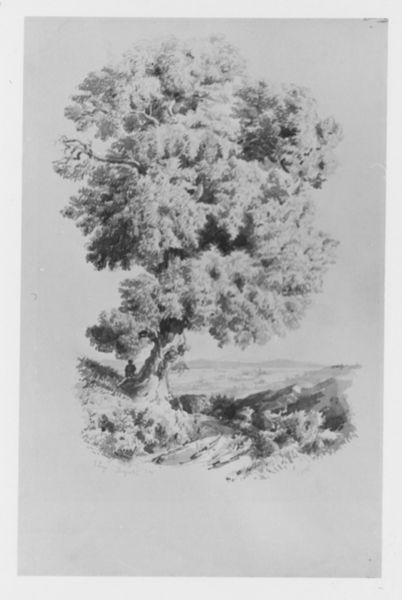
Titel: Blick übers Land
Künstler: Emil Lugo
Standort: Karlsruhe
Institution: Staatliche Kunsthalle Karlsruhe
Schlagwörter: crown, white, black, country, gray, grey, painting, sitting, print, reflection, plant, wood, life, man, rocks, sky, tree, field, hill, hills, landscape, mountains, nature, sea, distance, horizon, sun, trees, stand, grass, peaceful, bushes, exterior, path, road, drawing, paper, black and white, shadow, line, monochrome, sketch, lean, leaning, bright, meadow, outside, person, rural, sunny, valley, baum, human, strasse, leafes, leaves, pastoral, trunk, ink, lawn, art, ground, back, large, engraving, pencil, lines, bush, branches, shrub, beautiful, figure, leaf, long, outdoors, fields, chalk, wash, charcoal, crayon, shade, shadows, leave, friedrich, bank, hilly, contrast, branch, standing, trail, realistic, waiting, courbet, tilt, anus, zeichnung, weeds, big, tall, stem, weg, romantism, countryside, lonely, under, idyll, one, pathway, distant, soft, 1950, guy, paintin, bw, slant, far, low horizon, lone, track, treetop, shadwo, deciduous, fractal, roadway, fpletz, monochron, single, photogramm, 1830, knoll, newton, quant, scolice, lining, patth, schadow, tree spiral, shelther